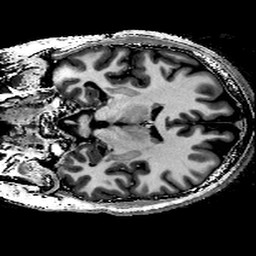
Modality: T1w
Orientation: coronal
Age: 35
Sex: male
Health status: healthy
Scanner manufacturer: siemens
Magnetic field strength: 9.4 T
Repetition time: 6 s
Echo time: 0.003 s